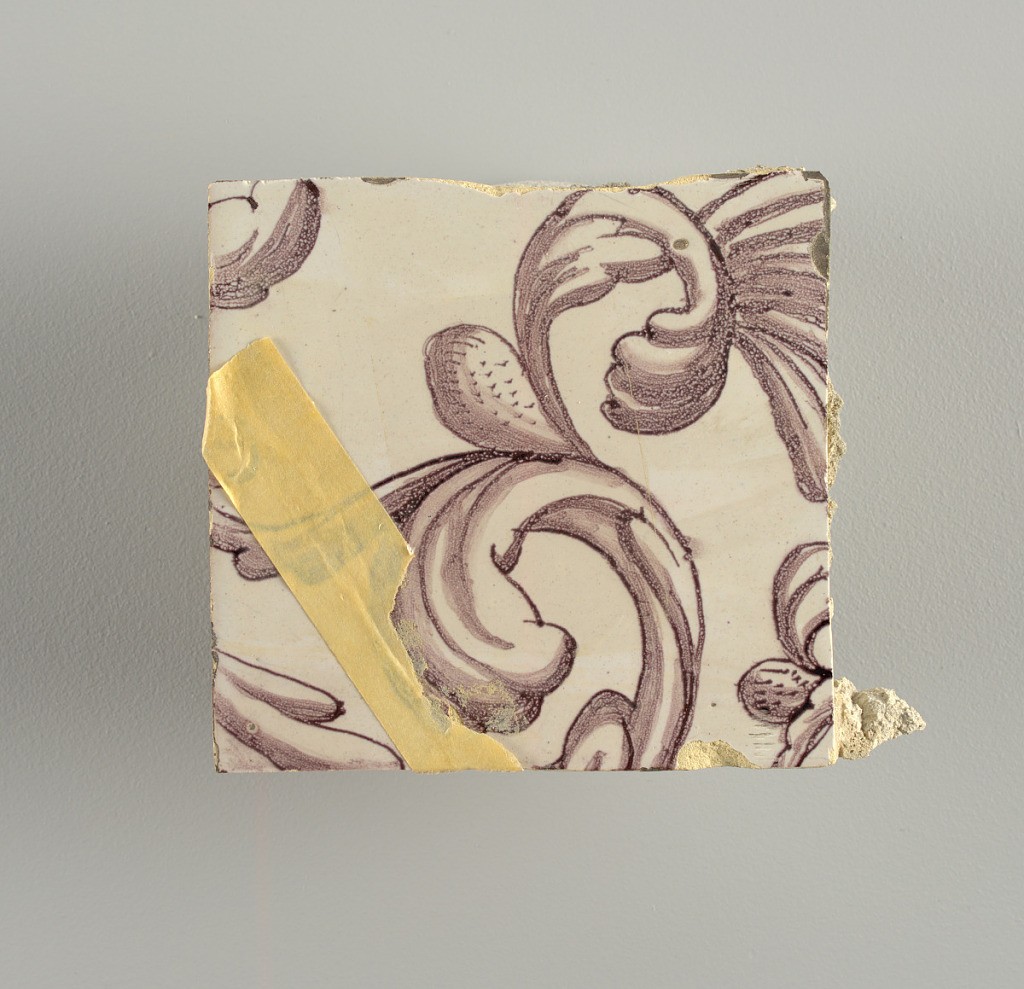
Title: Tile wall facing
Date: ca. 1725
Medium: Tin-glazed earthenware, underglaze
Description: Horizontal rectangle.  Thirty tiles wide and twenty-three tiles high with opening for fireplace eleven tiles wide and ten high.  Foliage arabesques disposed about three vertical axes from which are emphazised by urns at center and right, and at left by the figure of a standing woman carrying an infant on her arm and accompanied by two children.